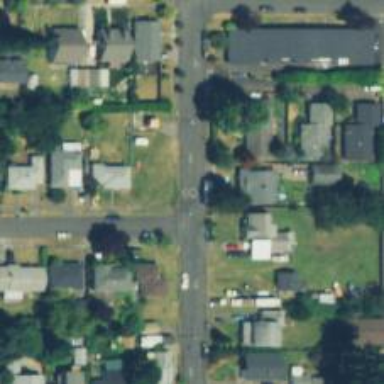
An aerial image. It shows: Residential road with sidewalk on the left.